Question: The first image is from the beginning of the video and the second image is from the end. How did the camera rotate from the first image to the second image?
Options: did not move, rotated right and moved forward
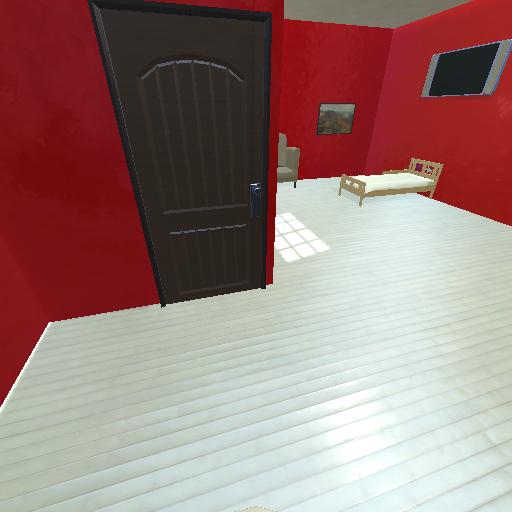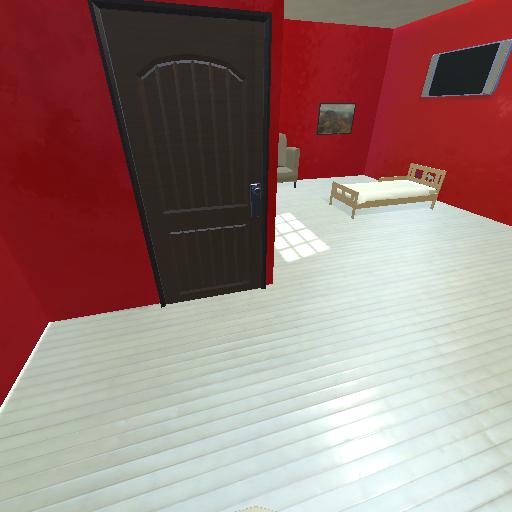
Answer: did not move